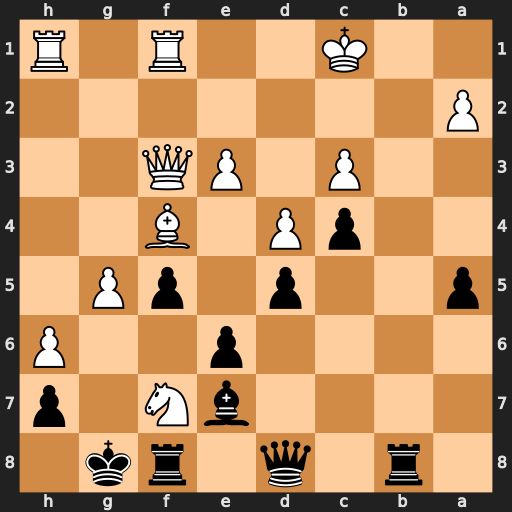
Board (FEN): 1r1q1rk1/4bN1p/4p2P/p2p1pP1/2pP1B2/2P1PQ2/P7/2K2R1R
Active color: b
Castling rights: -
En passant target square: -
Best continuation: Qb6 Bxb8 Rxb8 Kd2 Qb2+